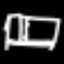
Label: bed